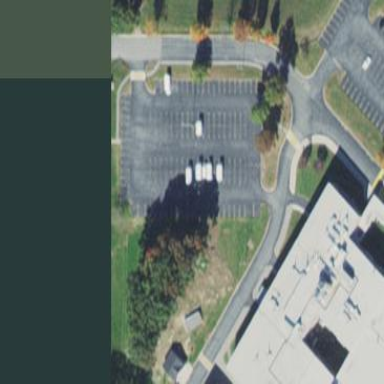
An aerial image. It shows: Parking area with surface.